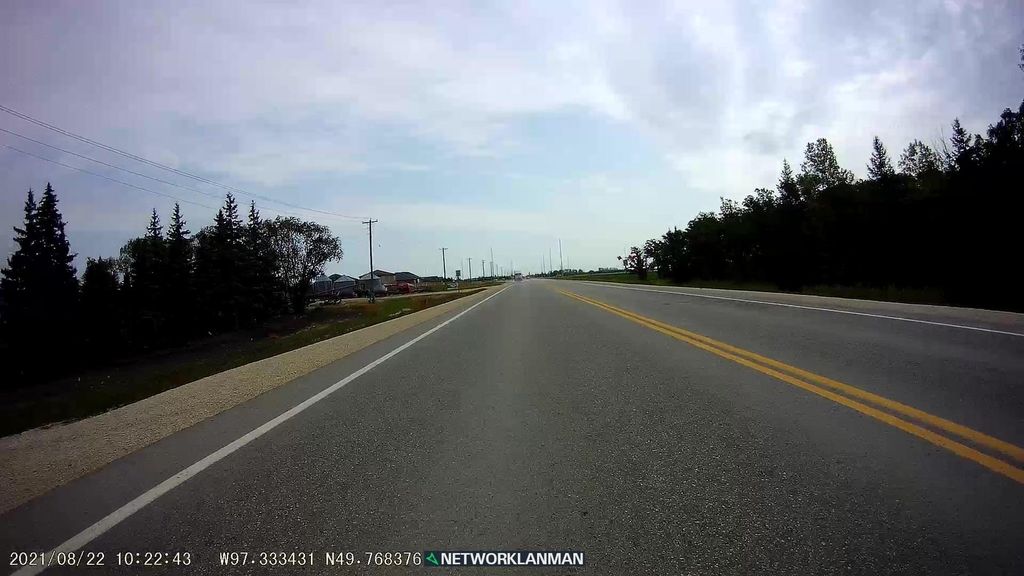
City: winnipeg